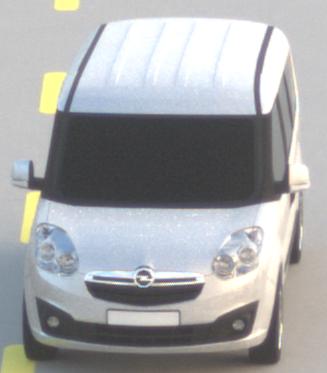
Make: Opel
Model: Combo Combi L1H1 1.4
Detailed model: Combo (D) Combi
Model produced from: 2012/01
Model produced until: 2013/11
Doors: 5
Color: white
Road condition: dry road
Daytime: sunrise or sunset
Contrast: medium contrast